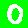
Digit: 0